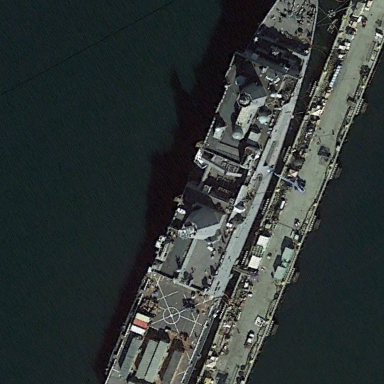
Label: combat